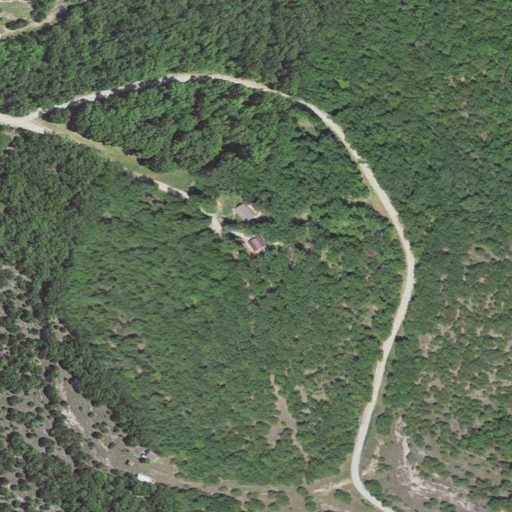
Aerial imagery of mountains in Missouri named Road Knobs containing deciduous forest, mixed forest, evergreen forest, pasture, and open development